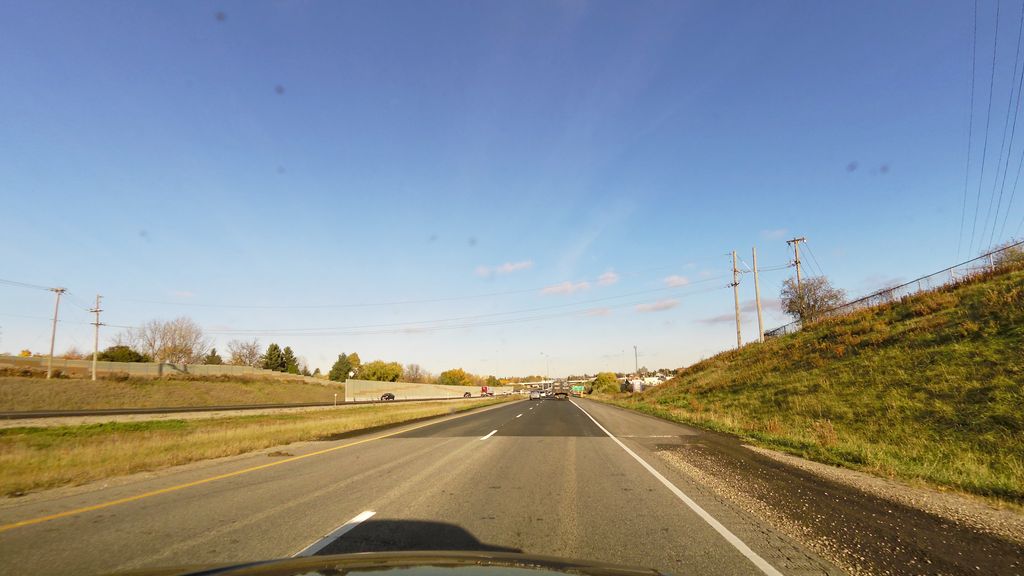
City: kitchener-waterloo